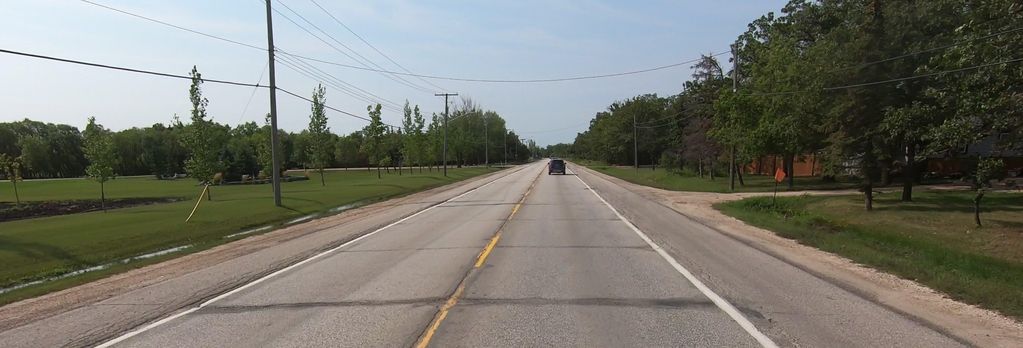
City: winnipeg